Question: I'm working on this new project to support a friends gaming clan.
Ever since I've been working with Android Studio, this error never occurred and for a non-native English man, it's kinda hard to google this.
Whenever I'm setting drawable backgrounds or even background colors for layouts or any widgets in this project,
they are not shown in-app!

Very frustrating. There are no errors shown, neither in debug nor in the Android-Studio. I am using the same type of drawables in other projects.
Anyone got this before or has some advice?
PS: ProgressBar not showing is correct here!
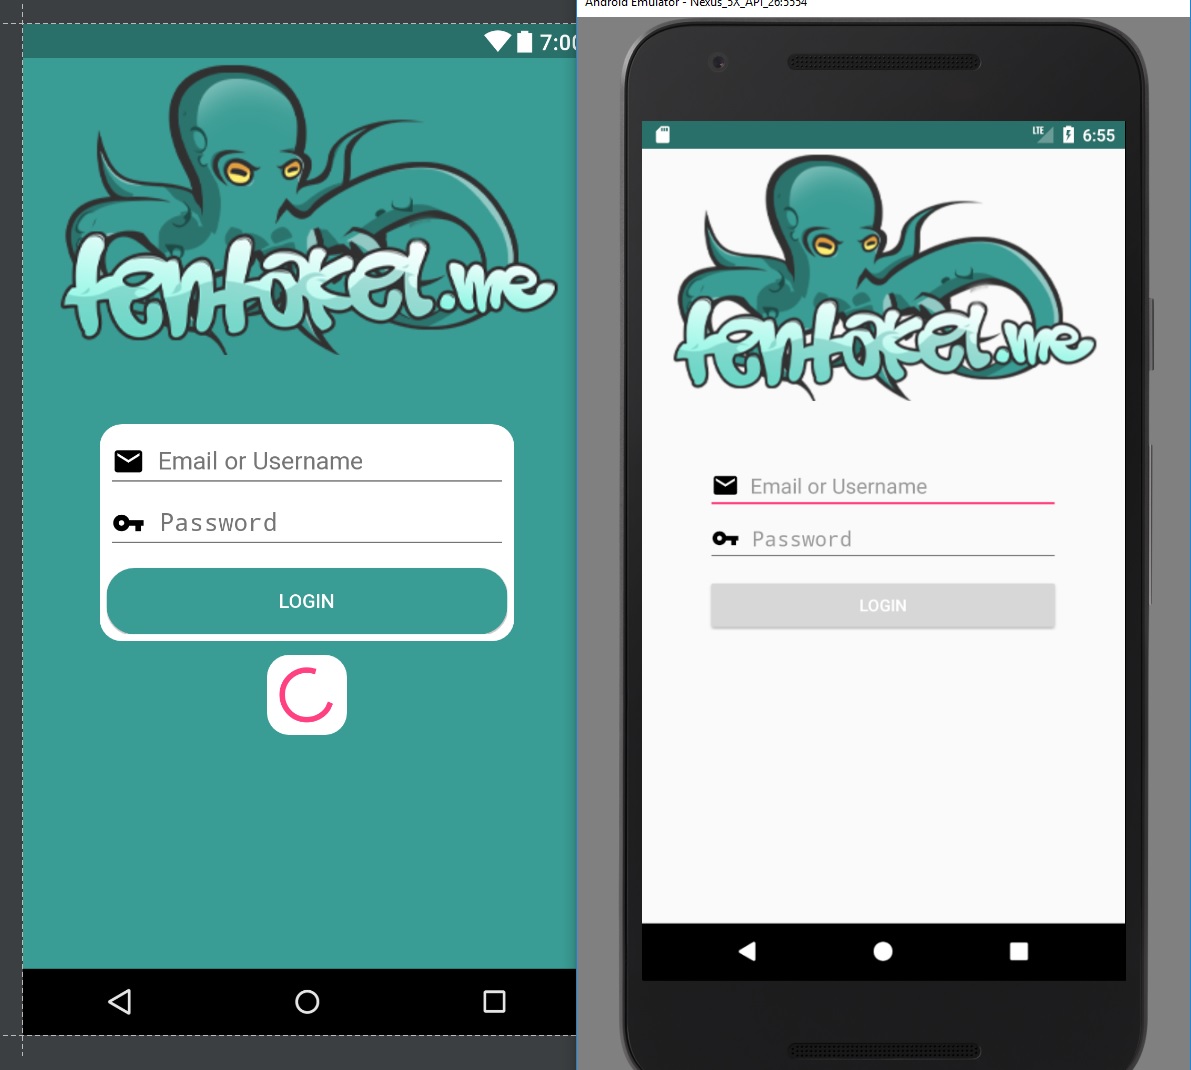
Answer: A little difficult to understand the question but let's see if I can help you
Try to set this Octopus logo in a ImageView, and this green colocar as the background of your layout. Something like this.
'''
<LinearLayout xmlns:android="http://schemas.android.com/apk/res/android"
xmlns:app="http://schemas.android.com/apk/res-auto"
android:orientation="vertical"
android:layout_width="match_parent"
android:layout_height="match_parent"
android:backgroundTint="YOUR_COLOR">
<ImageView
android:id="@+id/icon"
android:layout_width="match_parent"
android:layout_height="?attr/actionBarSize"
android:src="@drawable/nice_octopus"/>
<LinearLayout
android:id="@+id/your form"
android:layout_width="match_parent"
android:layout_height="match_parent">
...
</LinearLayout>
</LinearLayout>
'''
Can you post your XML file? It's easier to help you